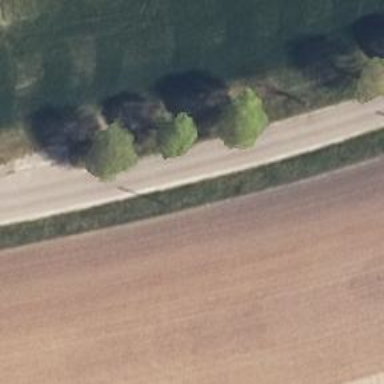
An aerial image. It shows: Row of trees in natural setting.